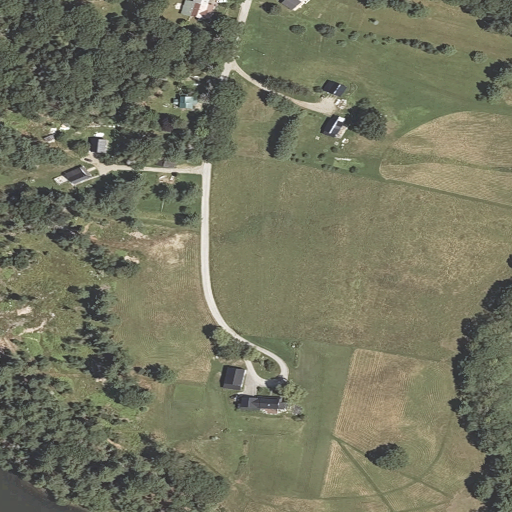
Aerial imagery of cape in Maine named Gross Point containing pasture, evergreen forest, mixed forest, open development, low intensity development, grassland, herbaceous wetlands, and open water